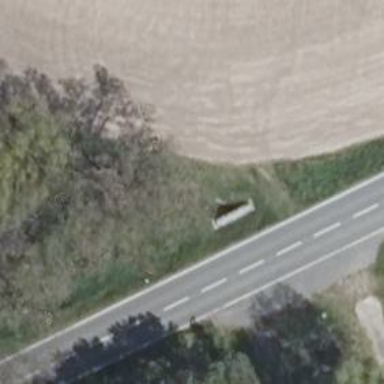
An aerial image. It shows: Dry stream passing through culvert tunnel.